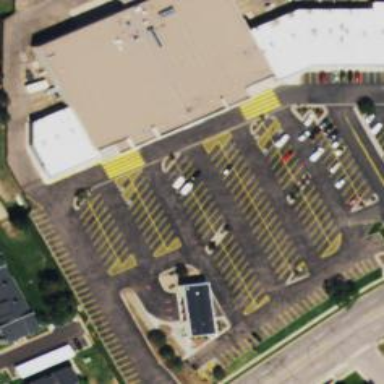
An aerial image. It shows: Retail building.